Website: home-depot
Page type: delivery-shipping
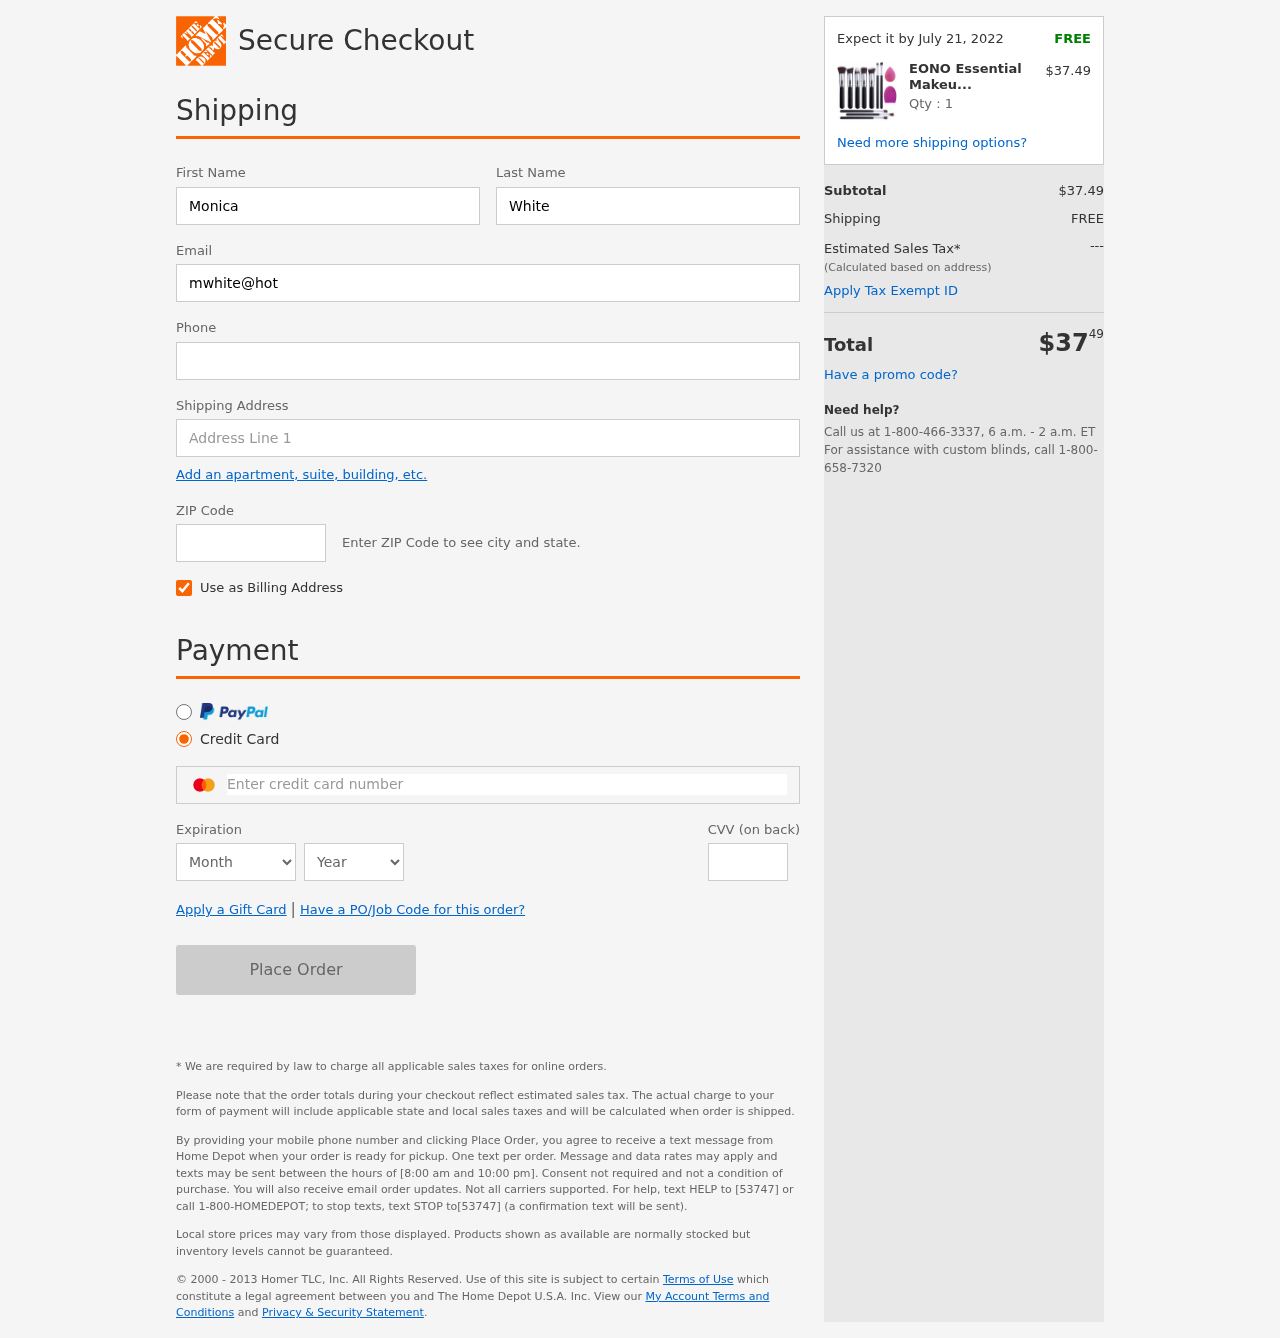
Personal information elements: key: PII_CARD_CVV
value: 560
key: PII_CARD_EXPIRY_MONTH
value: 03
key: PII_CARD_EXPIRY_YEAR
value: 29
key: PII_CARD_NUMBER
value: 2273 3361 8236 6132
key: PII_EMAIL
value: mwhite@hotmail.com
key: PII_FIRSTNAME
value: Monica
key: PII_LASTNAME
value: White
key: PII_PHONE
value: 3849790006
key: PII_POSTCODE
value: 60361
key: PII_STREET
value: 028 Yang Branch
Product elements: key: PRODUCT1_NAME
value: EONO Essential Makeup Brush Set Premium Synthetic Kabuki Foundation Face Powder Blush Eye Shadow Bru
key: PRODUCT1_PRICE
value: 37.49
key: PRODUCT1_QUANTITY
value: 1
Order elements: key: ORDER_DELIVERY_DATE
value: Expect it by July 21, 2022
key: ORDER_SUBTOTAL
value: $37.49
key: ORDER_SHIPPING_COST
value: FREE
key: ORDER_TOTAL
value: $3749